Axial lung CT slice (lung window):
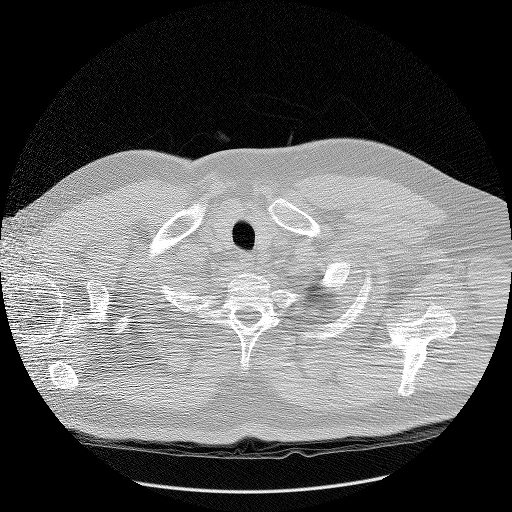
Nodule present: no